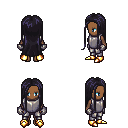
a pixel art fantasy rpg character, female body template, human, dark skin, steel chest armor, metal pants, raven extra-long hairstyle, metal gloves, gold boots, four views (front, back, left, right), 2x2 character sprite sheet, small pixel art, hard edges, no anti-aliasing